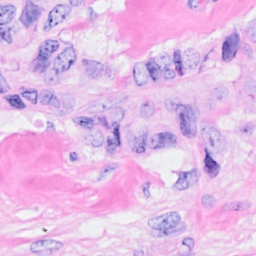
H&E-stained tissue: Breast